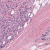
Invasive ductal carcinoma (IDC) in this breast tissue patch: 1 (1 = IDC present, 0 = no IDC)